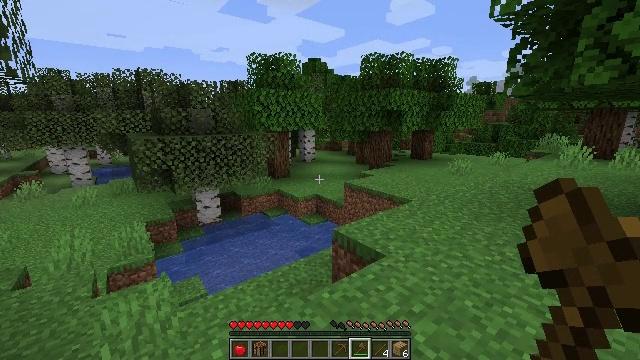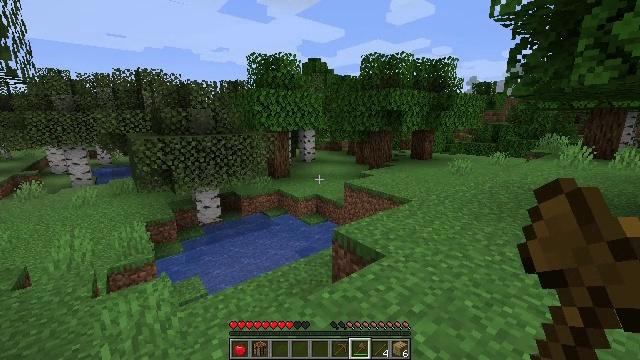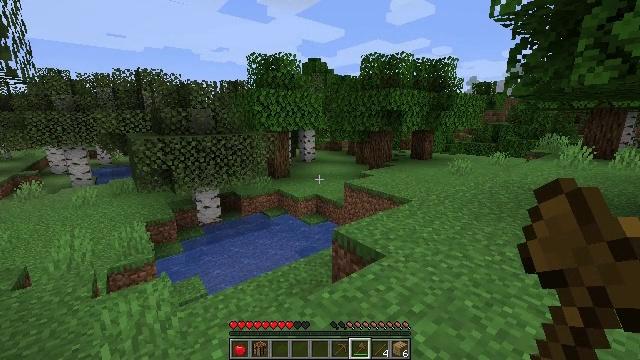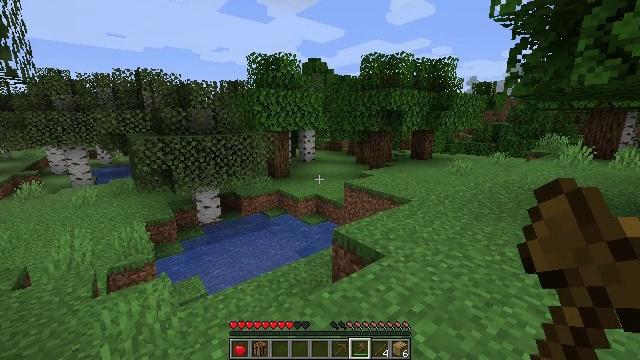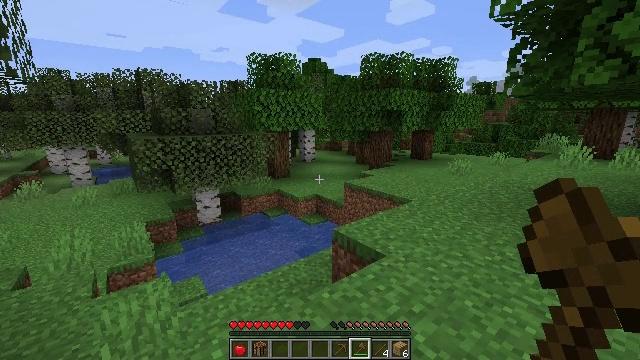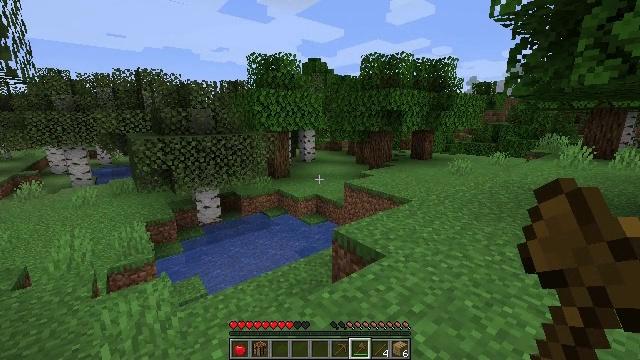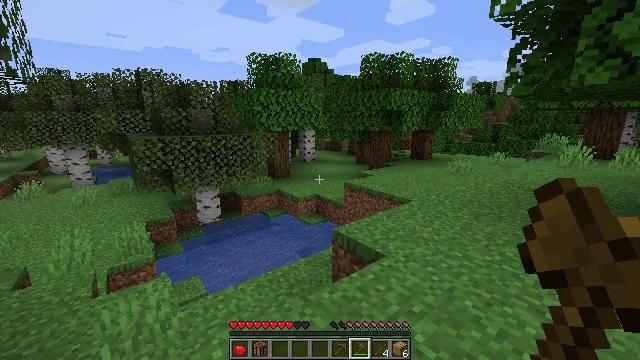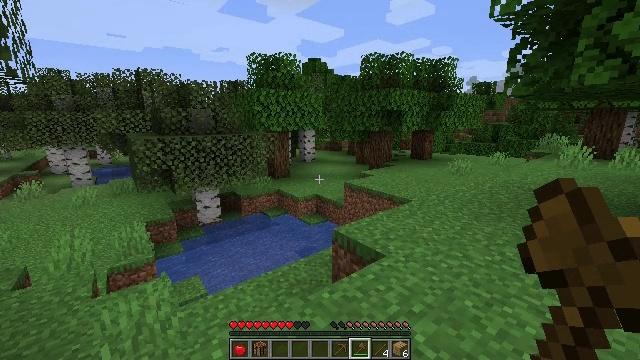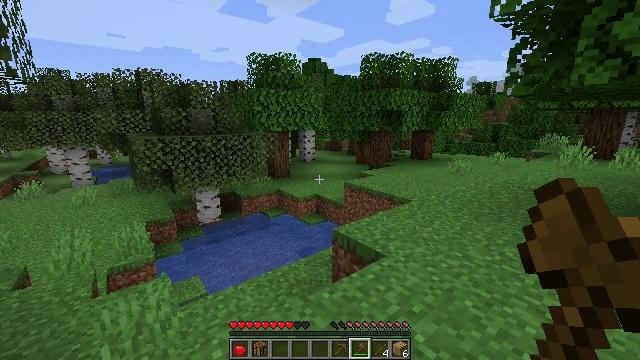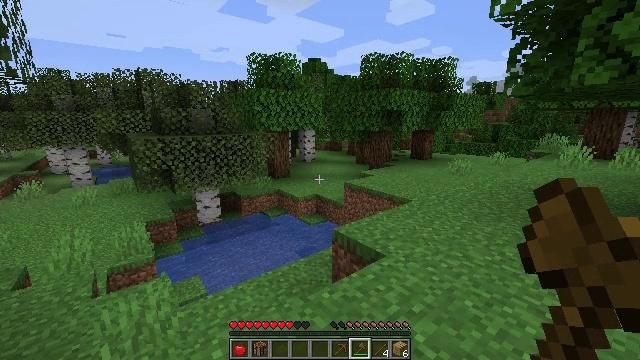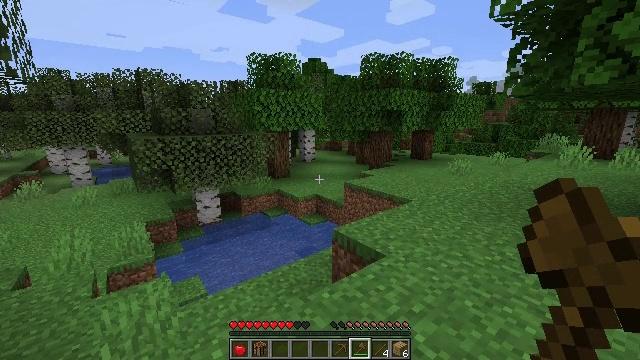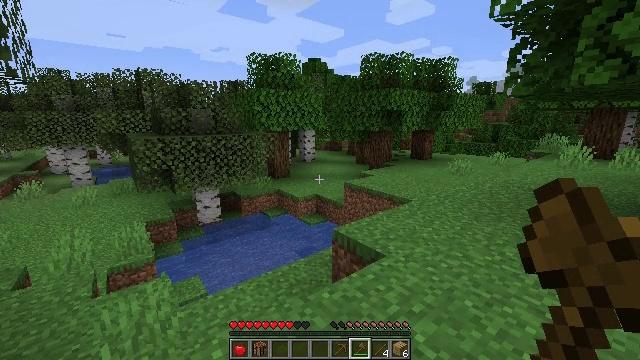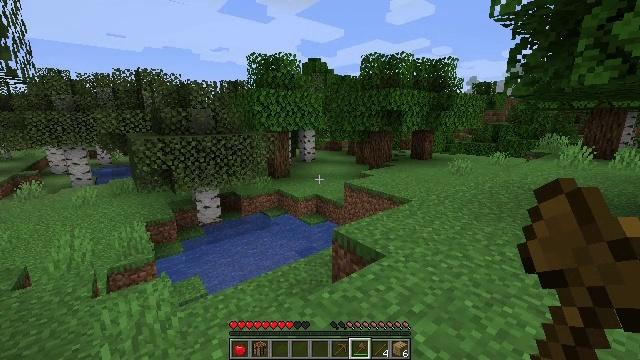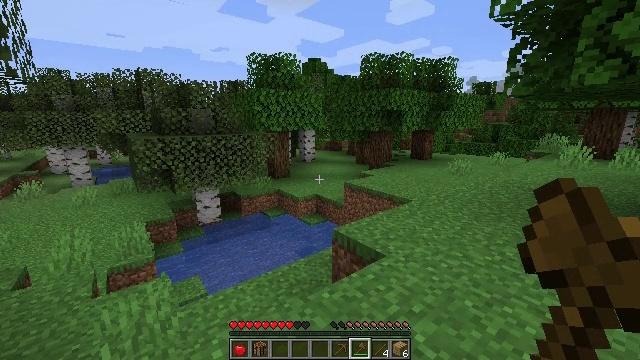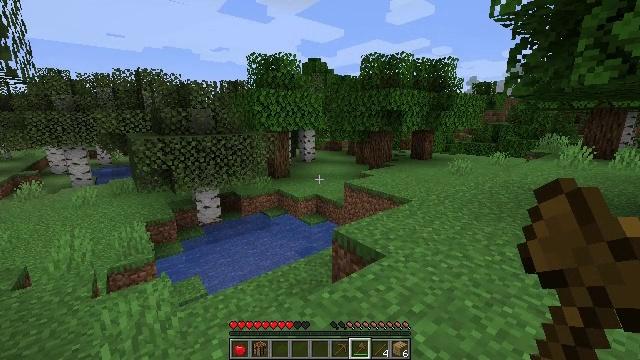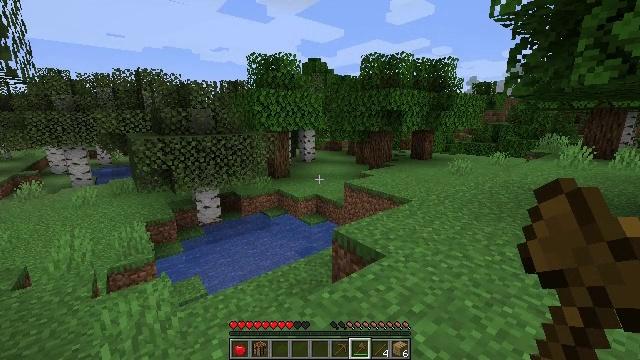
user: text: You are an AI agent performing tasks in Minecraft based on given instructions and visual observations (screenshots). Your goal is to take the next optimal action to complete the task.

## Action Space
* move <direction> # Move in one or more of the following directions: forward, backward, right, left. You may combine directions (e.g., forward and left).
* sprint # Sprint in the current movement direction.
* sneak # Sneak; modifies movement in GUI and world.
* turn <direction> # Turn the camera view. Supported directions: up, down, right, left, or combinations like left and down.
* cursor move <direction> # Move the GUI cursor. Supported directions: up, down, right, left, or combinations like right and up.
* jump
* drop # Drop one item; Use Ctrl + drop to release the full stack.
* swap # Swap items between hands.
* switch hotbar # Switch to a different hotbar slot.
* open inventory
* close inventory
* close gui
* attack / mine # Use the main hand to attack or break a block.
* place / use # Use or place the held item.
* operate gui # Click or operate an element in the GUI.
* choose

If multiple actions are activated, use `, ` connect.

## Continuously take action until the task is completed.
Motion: motion action
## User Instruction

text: Gather the mushroom stem from a big mushroom.
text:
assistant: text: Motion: no_op
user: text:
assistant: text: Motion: no_op
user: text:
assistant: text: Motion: no_op
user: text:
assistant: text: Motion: no_op
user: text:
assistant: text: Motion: no_op
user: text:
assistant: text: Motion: no_op
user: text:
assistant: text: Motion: no_op
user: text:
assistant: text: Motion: no_op
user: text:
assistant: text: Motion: no_op
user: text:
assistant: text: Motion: no_op
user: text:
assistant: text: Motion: no_op
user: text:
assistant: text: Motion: no_op
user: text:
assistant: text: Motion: no_op
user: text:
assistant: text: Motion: no_op
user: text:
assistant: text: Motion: no_op
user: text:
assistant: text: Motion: no_op
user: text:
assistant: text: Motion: no_op
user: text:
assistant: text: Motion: no_op
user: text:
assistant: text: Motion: no_op
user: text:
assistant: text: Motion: no_op
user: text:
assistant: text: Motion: no_op
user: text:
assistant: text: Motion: no_op
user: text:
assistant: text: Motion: no_op
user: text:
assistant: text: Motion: no_op
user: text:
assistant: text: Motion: no_op
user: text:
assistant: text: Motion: no_op
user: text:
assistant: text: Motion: no_op
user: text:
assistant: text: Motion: turn right
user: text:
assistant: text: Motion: turn right and up
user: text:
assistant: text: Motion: move forward, turn right